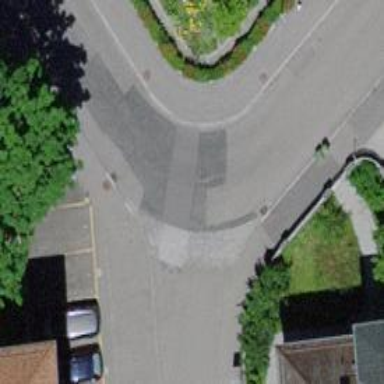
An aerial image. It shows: Kerb barrier.